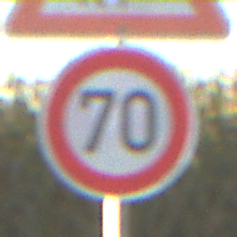
Verkehrszeichen: Geschwindigkeit70
Zusatzzeichen oben: ReiterLinks
Umgebung: Outdoor, RoadRail
Tageszeit: SunriseSunset
Wetter: Clear
Licht: Natural
Jahreszeit: NotSpecified
Kontrast: HighContrast